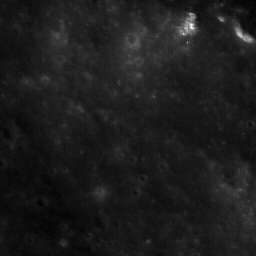
Host type: background_regolith
Lunar coordinates: latitude nan, longitude nan